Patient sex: F
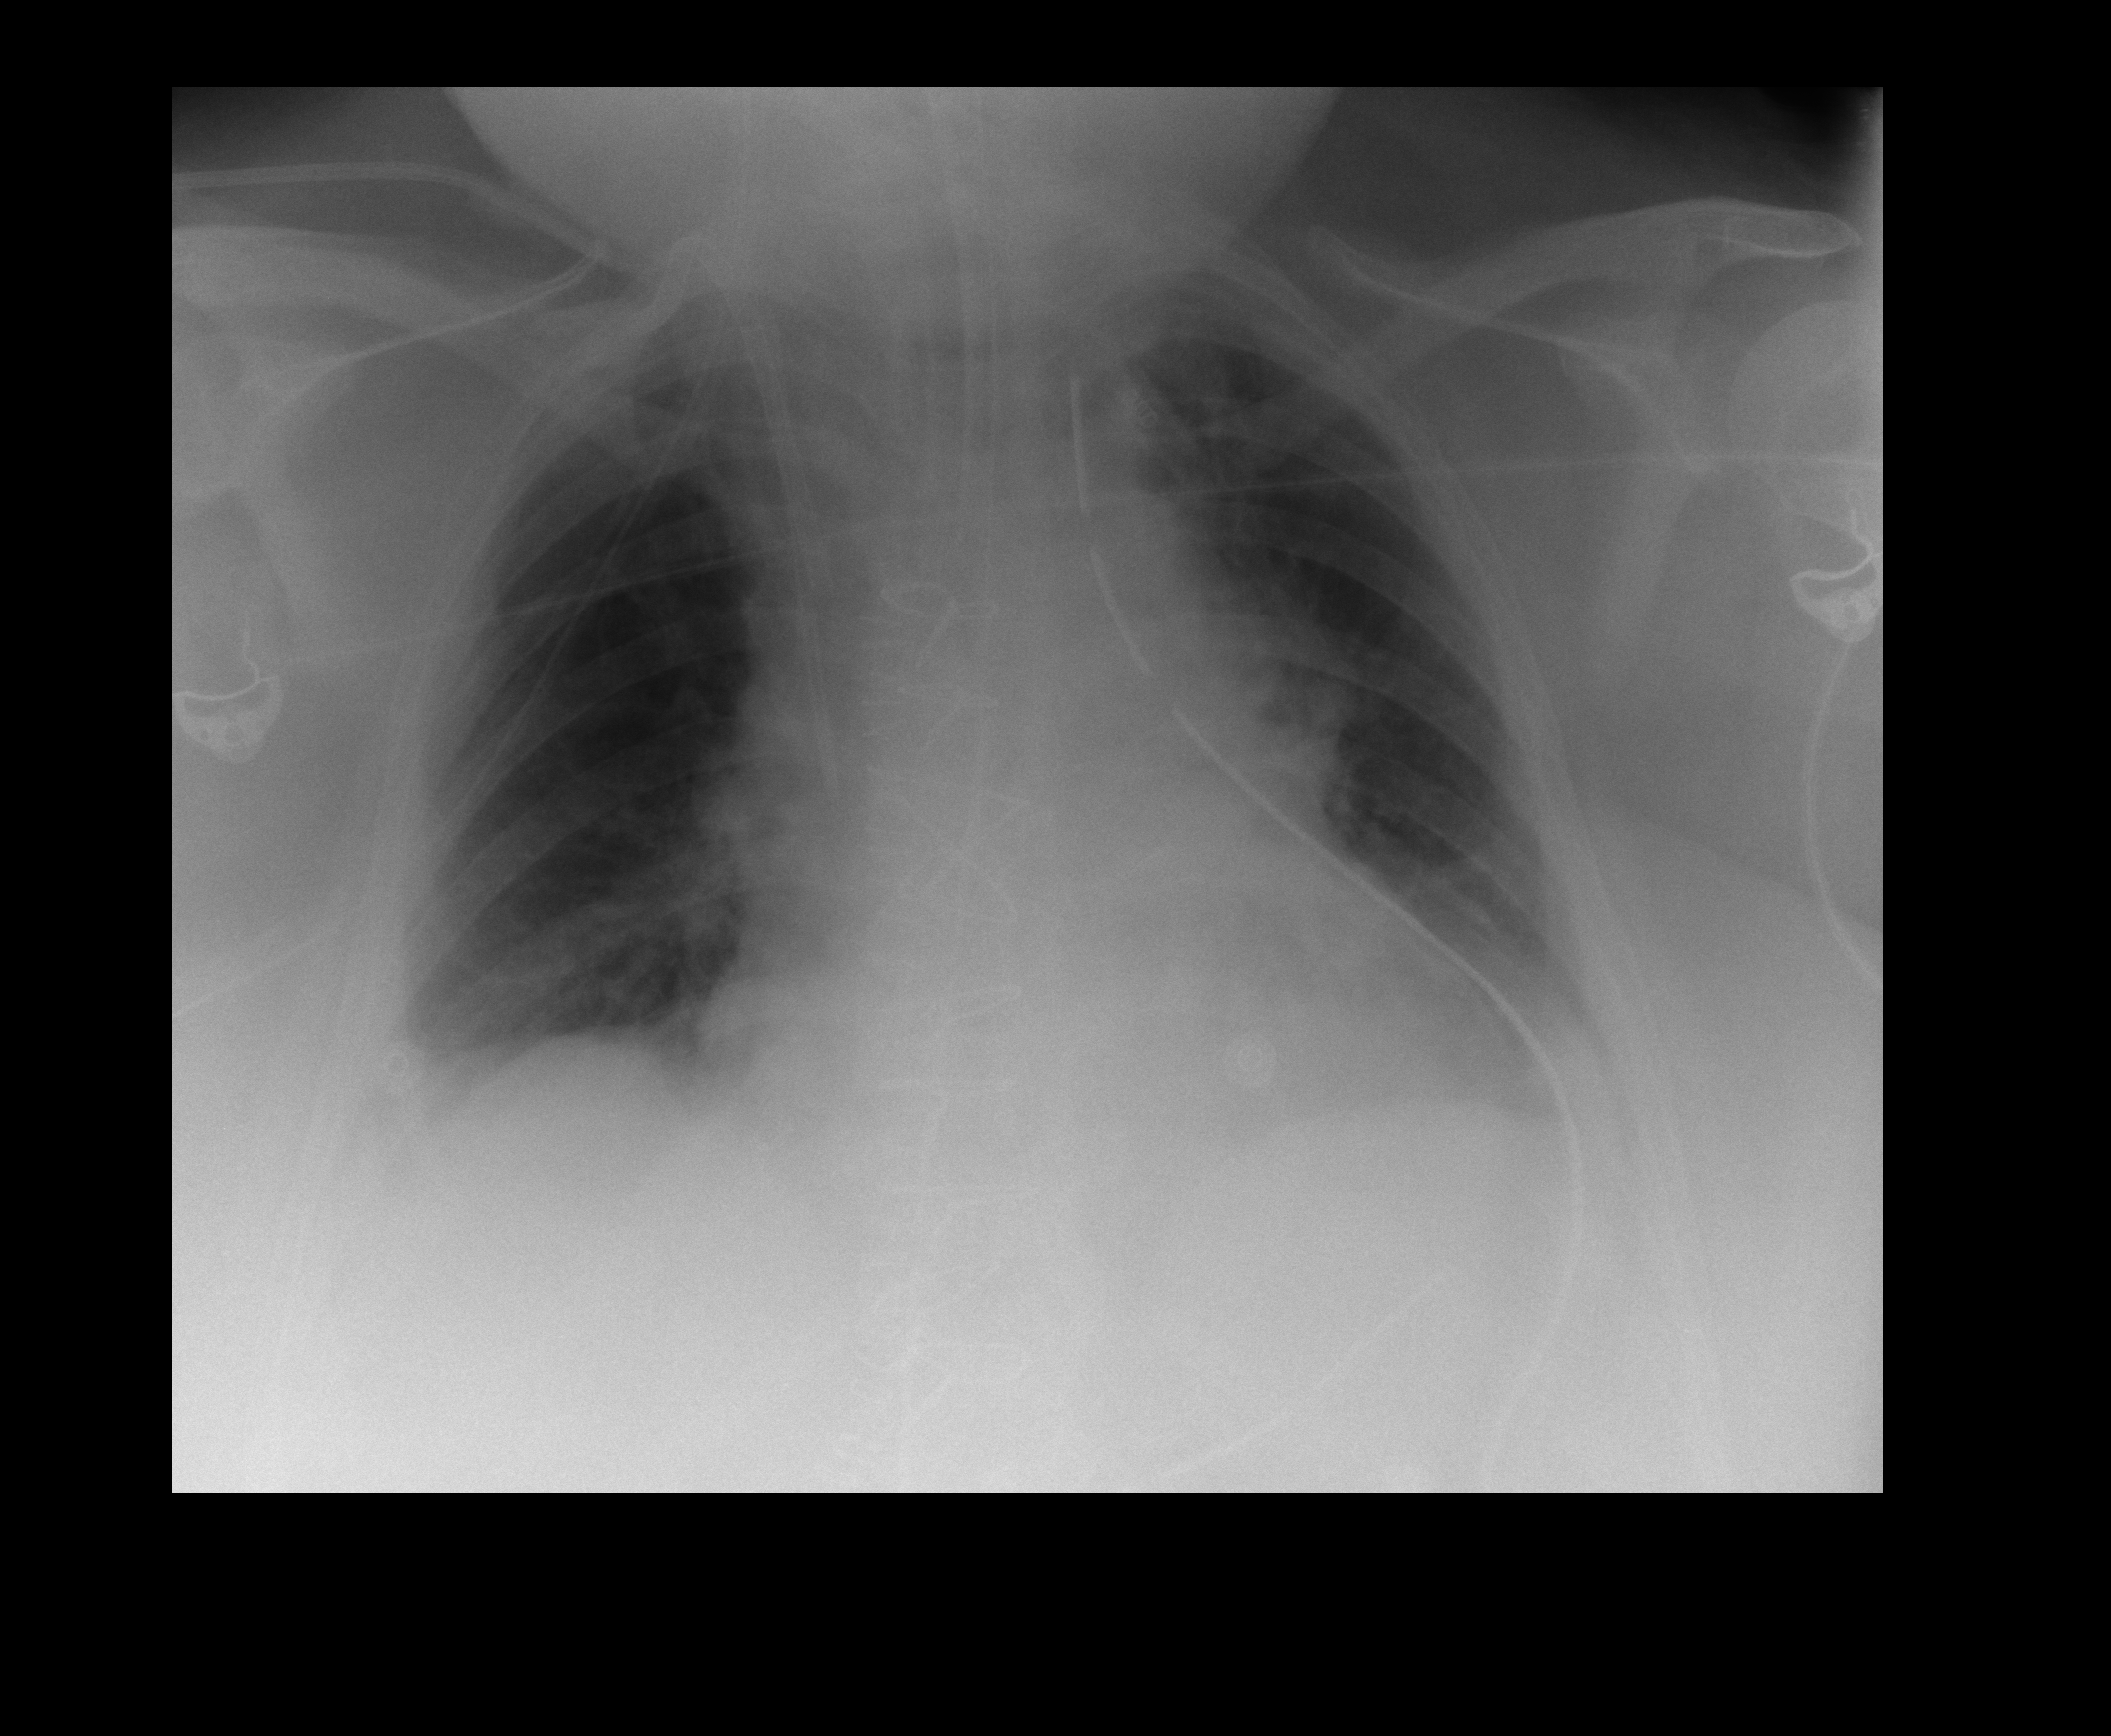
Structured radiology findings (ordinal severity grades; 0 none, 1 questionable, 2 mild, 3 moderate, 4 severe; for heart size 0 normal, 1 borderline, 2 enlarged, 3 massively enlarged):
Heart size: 1
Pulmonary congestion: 2
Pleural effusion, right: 2
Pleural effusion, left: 1
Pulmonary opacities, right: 0
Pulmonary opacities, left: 0
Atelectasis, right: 0
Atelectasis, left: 2